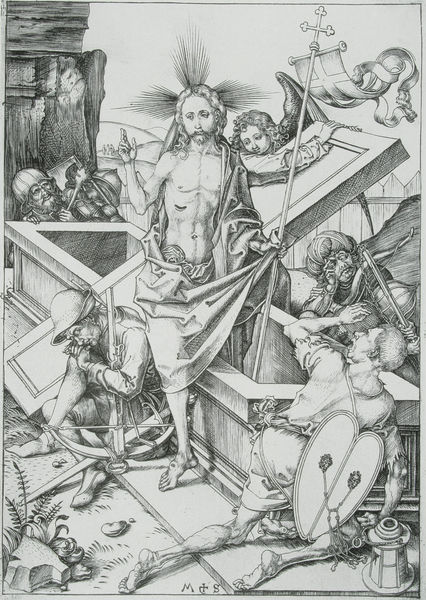
Titel: Die Auferstehung Christi
Künstler: Martin Schongauer
Institution: (Seriendruck)
Schlagwörter: flügel, gott, hand, körper, mann, nackt, schatten, schlaf, weiß, wunde, menschen, sitzen, blume, brust, grau, haar, hintergrund, holz, hut, köpfe, lampe, laterne, marmor, männer, schwarz, zeichnung, gras, tuch, zaun, leute, bart, falten, rahmen, stehen, stein, steine, signatur, gräser, boden, gewand, locken, engel, engelchen, topf, bein, holzschnitt, bogen, schuhe, stab, fahne, latten, banner, lanze, soldaten, falte, farn, bauch, faltenwurf, fallen, gewächs, schild, deckel, buch, fuss, kreuz, religion, links, strahlen, nakt, druck, schwarzweiss, holzstich, radierung, stich, illustration, schwert, waffen, soldat, dynamik, strahl, bleistift, kiste, helm, wimpel, wappen, gestus, heiligenschein, sarg, nimbus, christus, grab, jesus, jesus christus, ostern, stigmata, wundmale, unterhose, kniend, religiös, segen, segnen, diagonale, ehrfurcht, wächter, armbrust, speer, dürer, absatz, kraut, putten, kupferstich, gloriole, jesu, wundmahle, ferse, turban, putti, schlafender, auferstehung, verkündigung, krypta, tiefdruck, mandorla, segensgestus, holbein, glorie, passion, orientale, arma christi, muselmann, schwerrt, holzkiste, wundmahl, landsknechte, albrecht, auferstanden, ein bein, entsteigen, fisch stein, handzeichen, heilsgeschichte, m und s, redensgestus, sargdeckel, wundmaö, muselmane, schwert engel